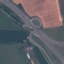
Land use / land cover class: Highway